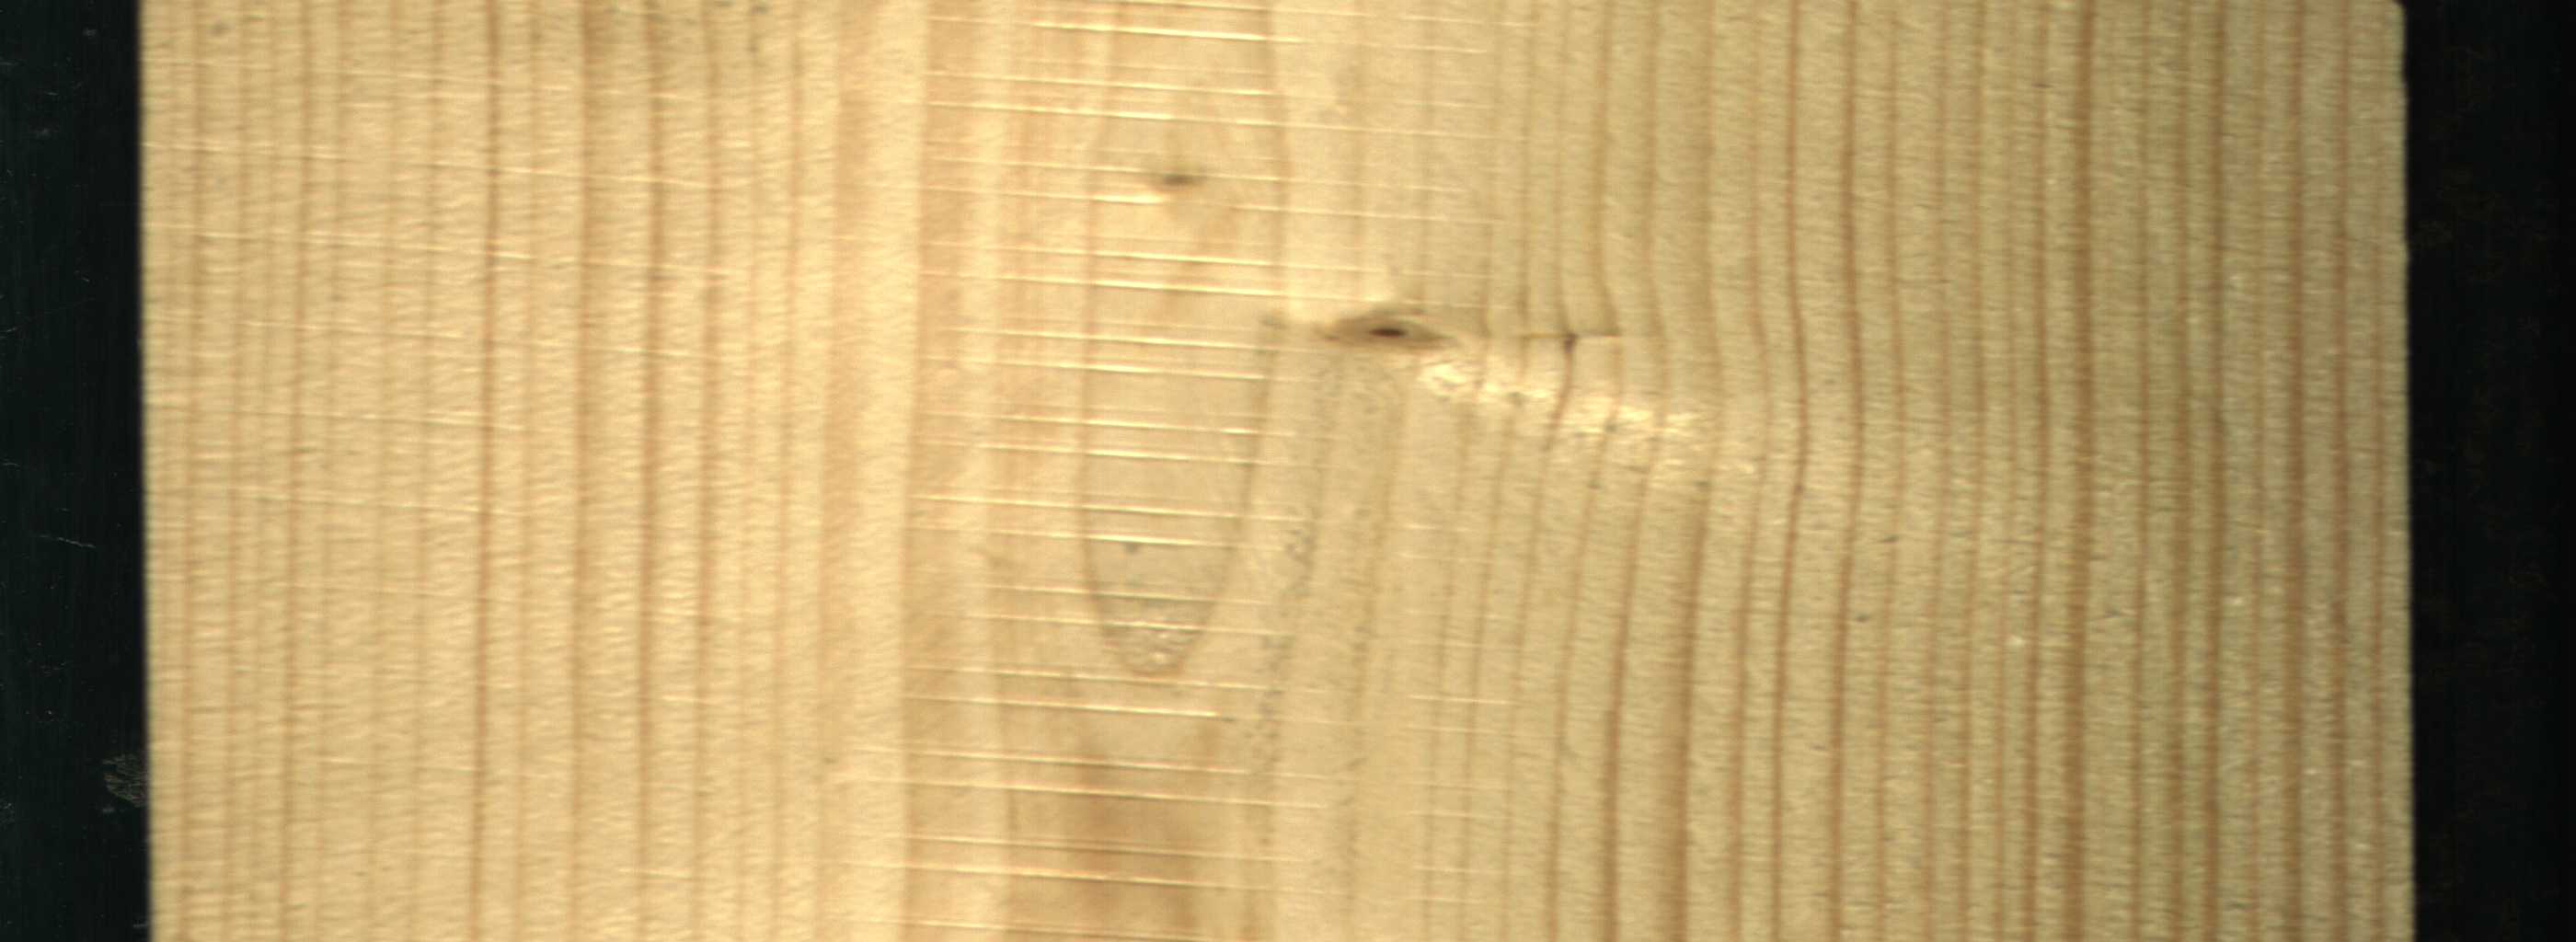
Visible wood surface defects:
Live_Knot
Live_Knot